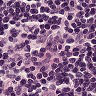
Metastatic tissue present: no